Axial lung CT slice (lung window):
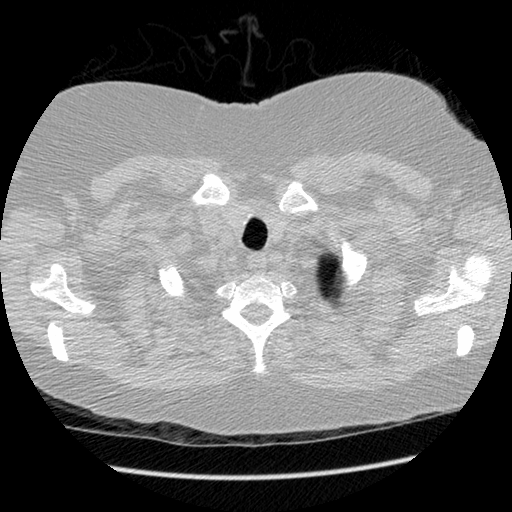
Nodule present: no